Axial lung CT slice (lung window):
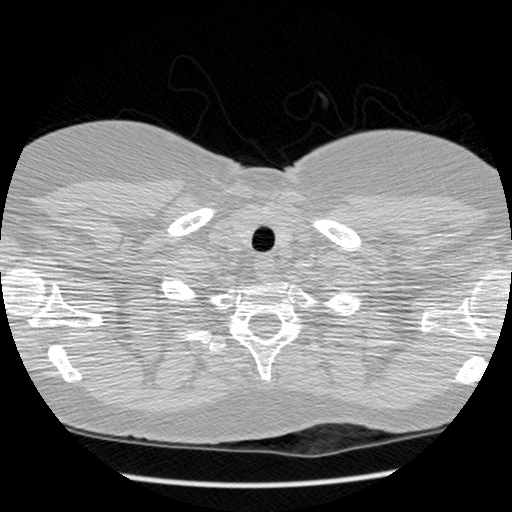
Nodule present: no